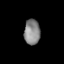
Tissue: lung
Cell type: Epithelial cells
Senescence score: 0.18
Nuclear area (px): 393
Mean DAPI intensity: 135.784